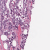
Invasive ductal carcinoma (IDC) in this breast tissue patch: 1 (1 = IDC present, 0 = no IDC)